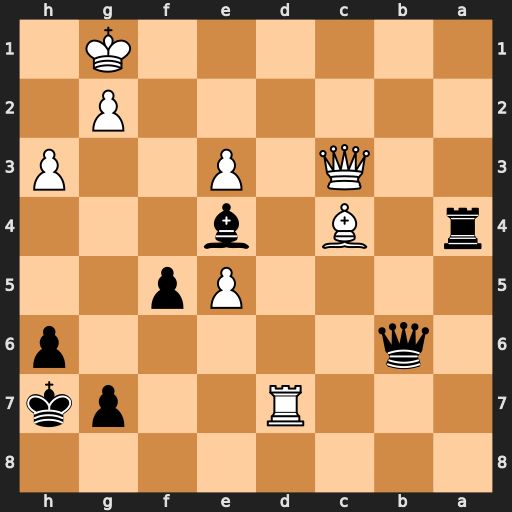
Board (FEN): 8/3R2pk/1q5p/4Pp2/r1B1b3/2Q1P2P/6P1/6K1
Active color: b
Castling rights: -
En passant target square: -
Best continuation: Qb1+ Kf2 Ra1 Qxa1 Qxa1